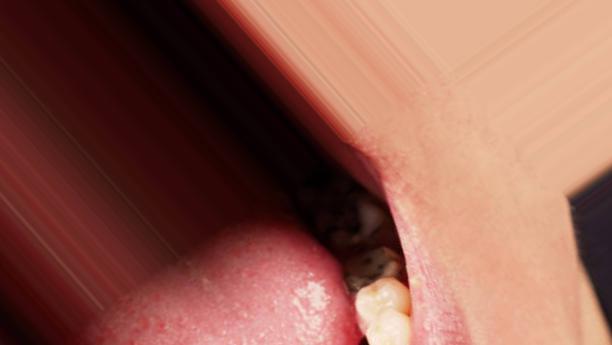
Condition: Caries